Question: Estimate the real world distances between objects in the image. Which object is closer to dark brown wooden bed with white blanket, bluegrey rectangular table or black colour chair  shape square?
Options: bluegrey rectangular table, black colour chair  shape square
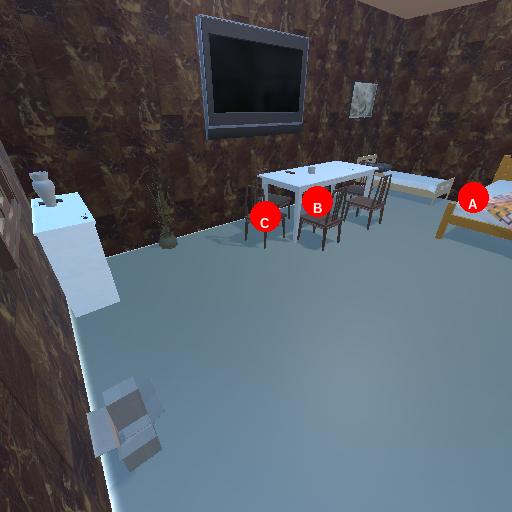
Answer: bluegrey rectangular table